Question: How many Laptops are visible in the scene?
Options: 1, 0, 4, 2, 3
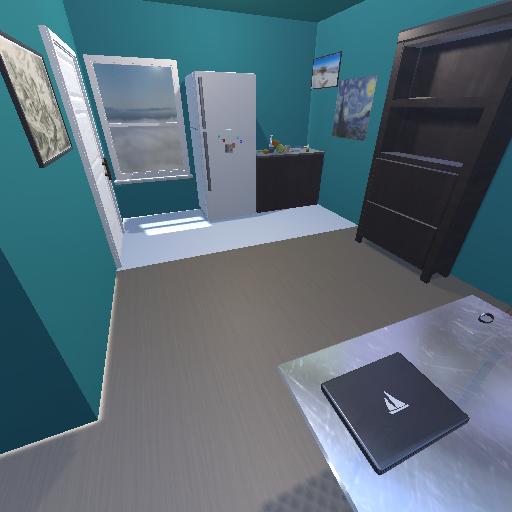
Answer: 1